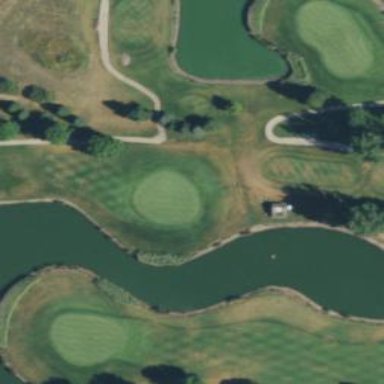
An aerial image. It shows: Golf hole.